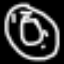
Label: donut